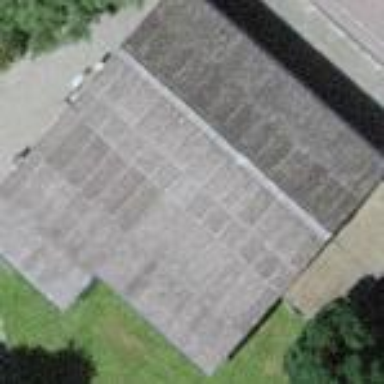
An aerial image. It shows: Barn.